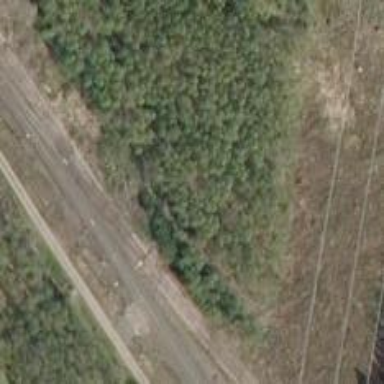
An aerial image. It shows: Preserved rail track with track class A.